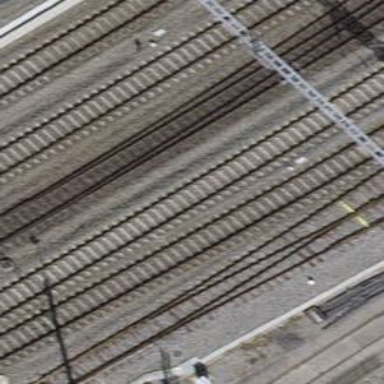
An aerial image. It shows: Single-track electrified railway with contact line.